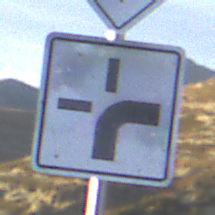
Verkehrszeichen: VerlaufVorfahrtsstrasse3
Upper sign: Vorfahrtsstrasse
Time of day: SunriseSunset
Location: Outdoor (Nature)
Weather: PartlyCloudy
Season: NotSpecified
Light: Natural